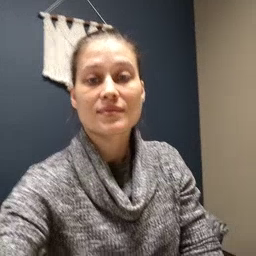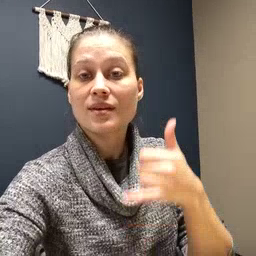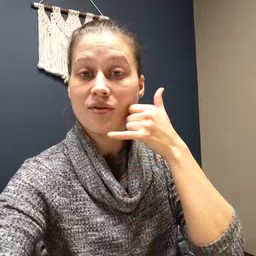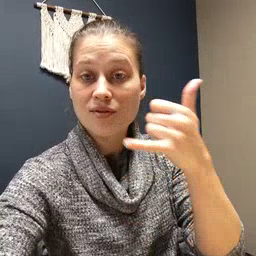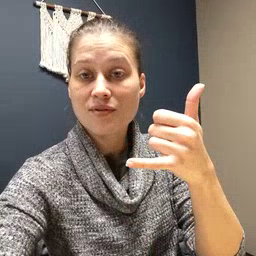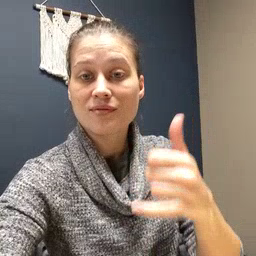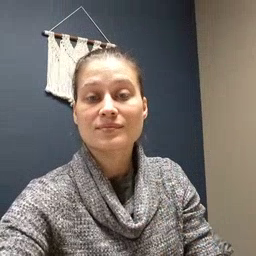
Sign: callonphone